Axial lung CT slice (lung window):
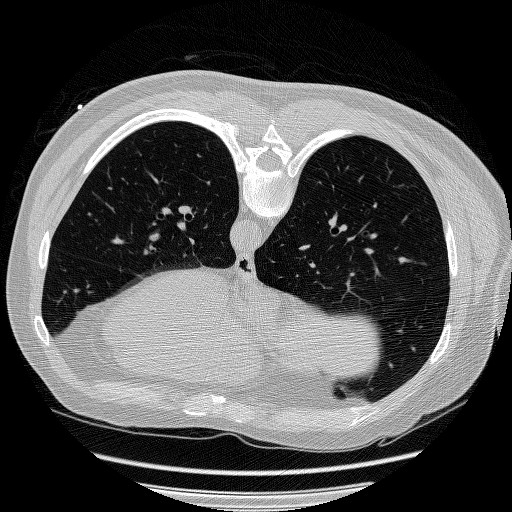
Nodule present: no